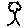
Label: tree